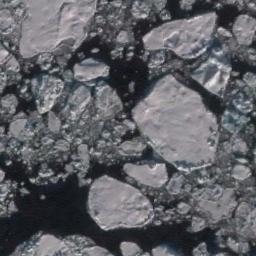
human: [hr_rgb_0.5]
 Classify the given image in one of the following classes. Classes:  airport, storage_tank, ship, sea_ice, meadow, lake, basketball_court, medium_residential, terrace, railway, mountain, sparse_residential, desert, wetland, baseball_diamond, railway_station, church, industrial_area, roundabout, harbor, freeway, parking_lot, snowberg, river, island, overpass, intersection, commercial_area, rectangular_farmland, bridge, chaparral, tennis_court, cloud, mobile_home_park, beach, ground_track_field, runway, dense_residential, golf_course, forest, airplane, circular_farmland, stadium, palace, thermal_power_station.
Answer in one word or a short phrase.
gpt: sea_ice